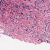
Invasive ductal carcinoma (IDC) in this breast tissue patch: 1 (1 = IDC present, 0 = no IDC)